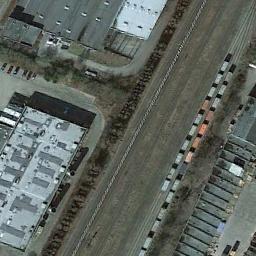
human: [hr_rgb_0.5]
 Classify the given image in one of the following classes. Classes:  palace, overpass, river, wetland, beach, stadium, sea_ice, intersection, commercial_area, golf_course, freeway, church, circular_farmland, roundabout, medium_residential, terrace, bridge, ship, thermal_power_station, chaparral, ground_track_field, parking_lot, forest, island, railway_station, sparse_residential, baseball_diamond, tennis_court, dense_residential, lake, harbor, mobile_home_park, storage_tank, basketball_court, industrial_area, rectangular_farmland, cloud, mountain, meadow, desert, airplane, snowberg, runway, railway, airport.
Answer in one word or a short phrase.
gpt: railway